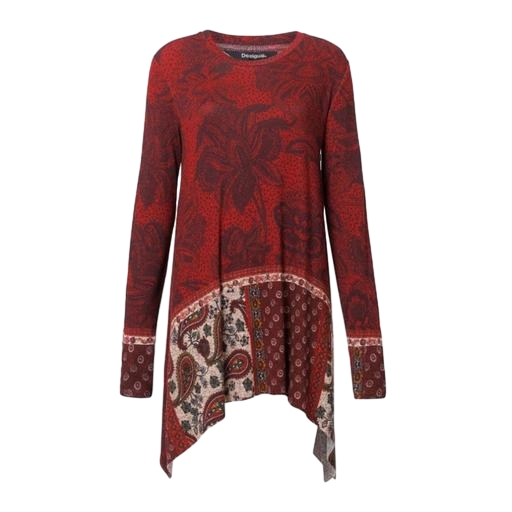
red two mixed-media tunic, red printed tunic, red travel long-sleeve tunic, white background